Field crop: maize
Growth stage: 2
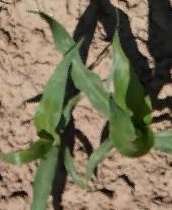
Species: maize